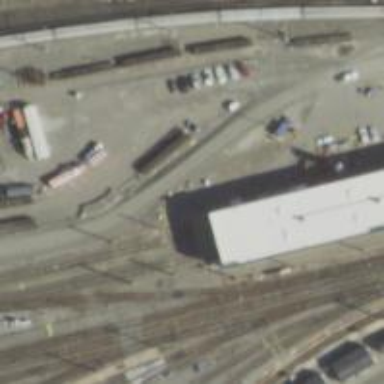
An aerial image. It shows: Railway yard with building passage tunnel.